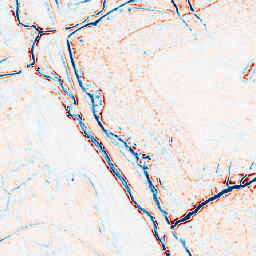
Category: edge_preserving
Decomposition family: bilateral
Decomposition parameters: d: 9
sigma_color: 50
sigma_space: 100
Upsampling method: nearest
Upsampling parameters: scale: 2
Upsampling scale: 2